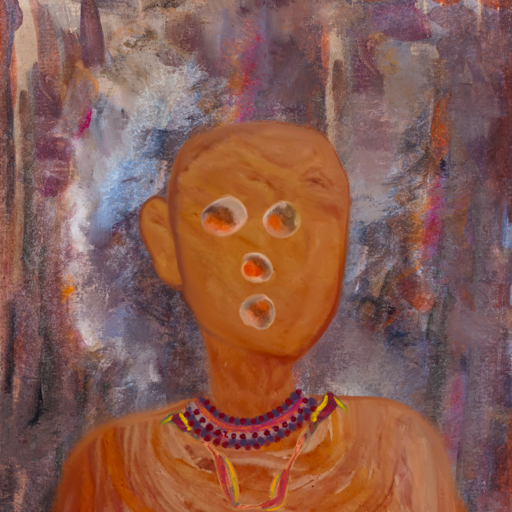
Background: Hypocrite, Head And Neck Front: Pious_Lady, Face Front: Rupkatha, Bust: Pious_Lady, Hair Front: Blank, Head Accessory: Blank, Second Necklace: Gypsy_Mother_1, Necklace: Roy_Bahadur, Baby: Blank